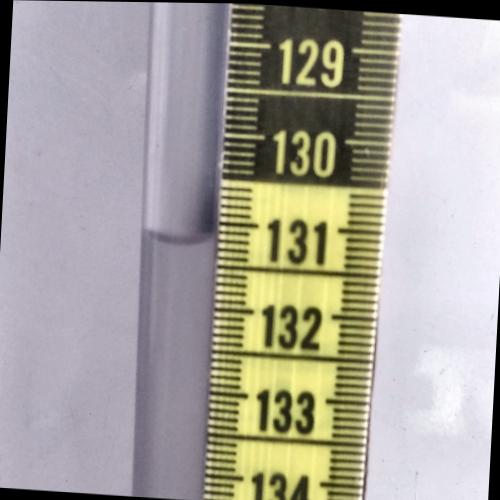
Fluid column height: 131.2 cm